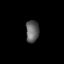
Tissue: lung
Cell type: Fibroblasts
Senescence score: 0.6103
Nuclear area (px): 285
Mean DAPI intensity: 96.523